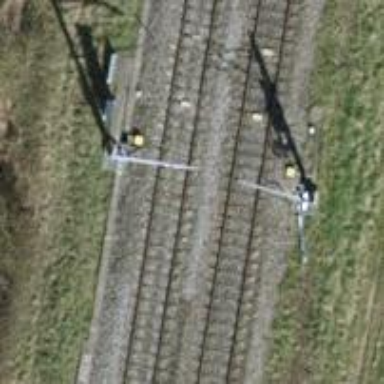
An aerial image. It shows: Railway signal.